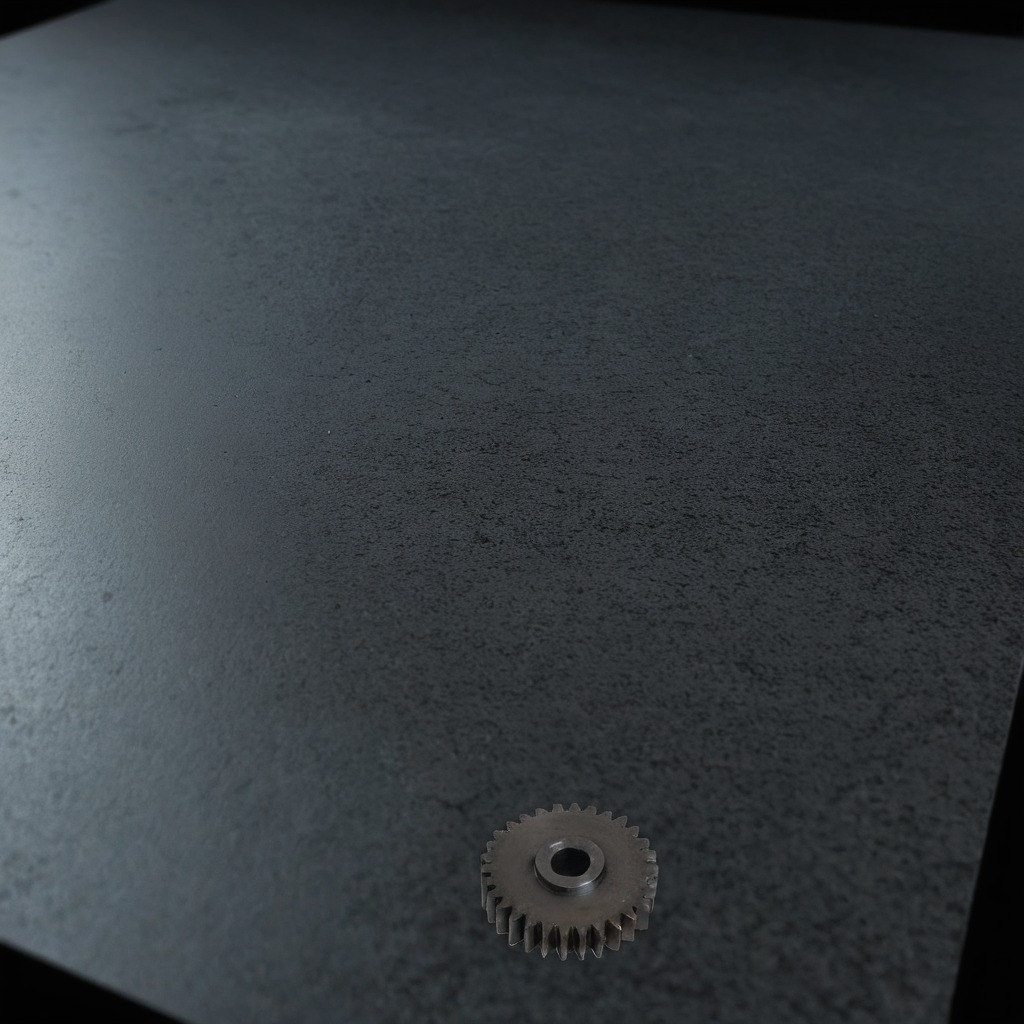
A steel gear with teeth is lying on a clean granite table inside a workshop at night dim ambient light soft shadows worn but